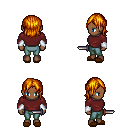
a pixel art fantasy rpg character, female body template, human, dark skin, maroon long-sleeve shirt, teal pants, dark blonde long bangs hairstyle, white cloth bracers, brown slippers, dagger, four views (front, back, left, right), 2x2 character sprite sheet, small pixel art, hard edges, no anti-aliasing